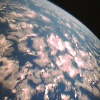
Label: cloud